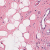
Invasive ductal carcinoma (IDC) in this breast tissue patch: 0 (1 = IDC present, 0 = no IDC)